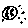
Label: moon